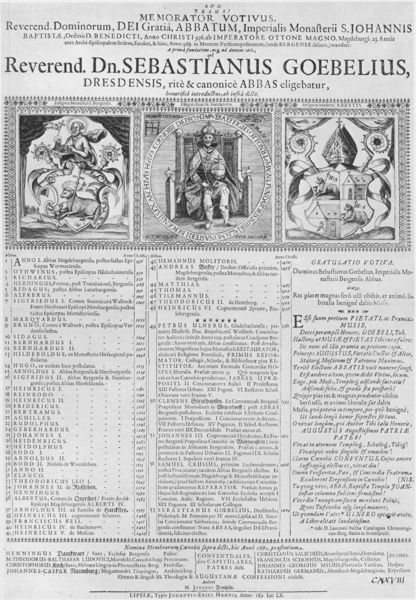
Titel: A et O JESUS! MEMORATOR VOTIVUS
Künstler: Johann Frentzel
Standort: Wolfenbüttel
Institution: Herzog August Bibliothek
Schlagwörter: mann, zeichnung, ornament, rahmen, bild, kirche, blatt, kreis, pferd, reiter, rund, schrift, bilder, graphik, spalten, rand, bischof, kaiser, könig, papst, thron, lamm, schaf, buch, kreuz, druck, schwarz-weiss, seite, illustration, text, buchstaben, buchdruck, buchseite, quadrate, wappen, heiligenschein, tiara, buchs, dresden, christentum, ränder, heilige schrift, lateinisch, sebastian, eite, reichsapfel, illustrationen, liste, ext, votiv, dreit, index, bischofstab, ihiuho, göbel, votivblatt, lammgottes